Question: I'm writing a Python and PyQt5 program for people who prefer to use the keyboard rather than the mouse (e.g. Emacs users). I think it would be useful for some buttons to display the key shortcut that executes their action, like this:

One way to achieve this seems to be to subclass 'QPushButton', override its 'paintEvent' method, use 'QPushButton''s painting and then draw over it with 'QPainter.drawRoundedRect' and 'QPainter.drawText'. However, I'm new to Qt and have some questions:
1. Is this the best way?
2. To create a "professional" widget, what other methods should I override? sizeHint, minimumSizeHint, some others?
3. How to draw a QPushButton with its text and icon off-center, so that when I paint the key shortcut over it, it'll be the right size and centered?
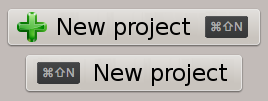
Answer: > A shortcut key can be specified by preceding the preferred character
with an ampersand in the text. For example:
'''
QPushButton *button = new QPushButton("&Download", this);
'''
This will use the platform default way to indicate what the shortcut key is.
If you want custom looks and flexibility, it will be best to implement a "complete" or as you call it "professional" widget. In both cases, with QtWidgets you are stuck with doing the painting manually. Also consider whether you want custom or platform native look and feel.
Best solution for custom UI is to move away from the QtWidget stack and use QtQuick2. But I am not sure how usable it is with Python.